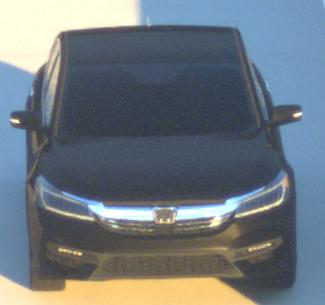
Make: Honda
Model: Accord Hybrid
Detailed model: 9. Generation
Model produced from: 2015
Model produced until: 2019
Doors: 4
Color: black
Road condition: dry road
Daytime: sunrise or sunset
Contrast: medium contrast